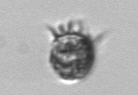
Label: Ciliophora